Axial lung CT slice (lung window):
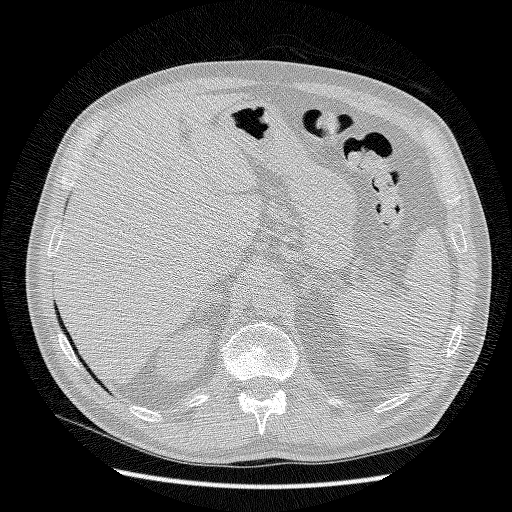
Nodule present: no